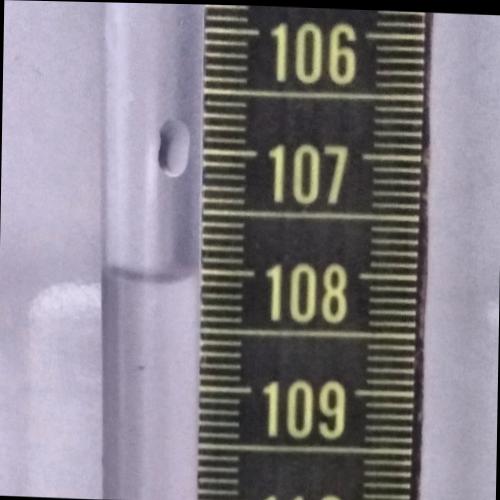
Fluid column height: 108.1 cm